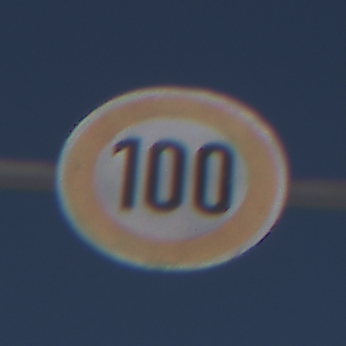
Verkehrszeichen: Geschwindigkeit100
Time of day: MorningAfternoon
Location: Outdoor (Nature)
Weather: PartlyCloudy
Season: Winter
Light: Natural